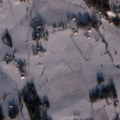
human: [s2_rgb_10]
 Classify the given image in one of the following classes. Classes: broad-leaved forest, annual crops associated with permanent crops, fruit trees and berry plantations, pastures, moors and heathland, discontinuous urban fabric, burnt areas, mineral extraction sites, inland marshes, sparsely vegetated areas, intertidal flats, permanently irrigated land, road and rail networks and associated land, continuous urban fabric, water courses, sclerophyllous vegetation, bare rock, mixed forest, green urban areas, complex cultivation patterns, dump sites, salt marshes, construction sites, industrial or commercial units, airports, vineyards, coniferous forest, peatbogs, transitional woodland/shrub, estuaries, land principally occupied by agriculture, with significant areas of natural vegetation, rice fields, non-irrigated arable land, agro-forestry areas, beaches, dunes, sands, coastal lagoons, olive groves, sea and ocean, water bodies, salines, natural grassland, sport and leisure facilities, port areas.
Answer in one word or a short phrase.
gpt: non-irrigated arable land, land principally occupied by agriculture, with significant areas of natural vegetation, coniferous forest, transitional woodland/shrub, water bodies